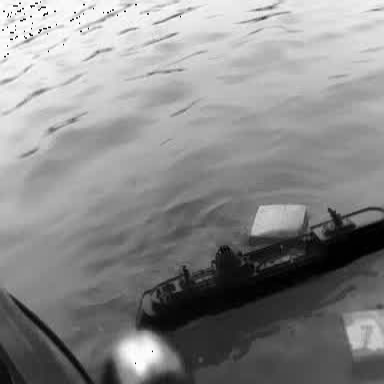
There is a container_ship in the infrared image.